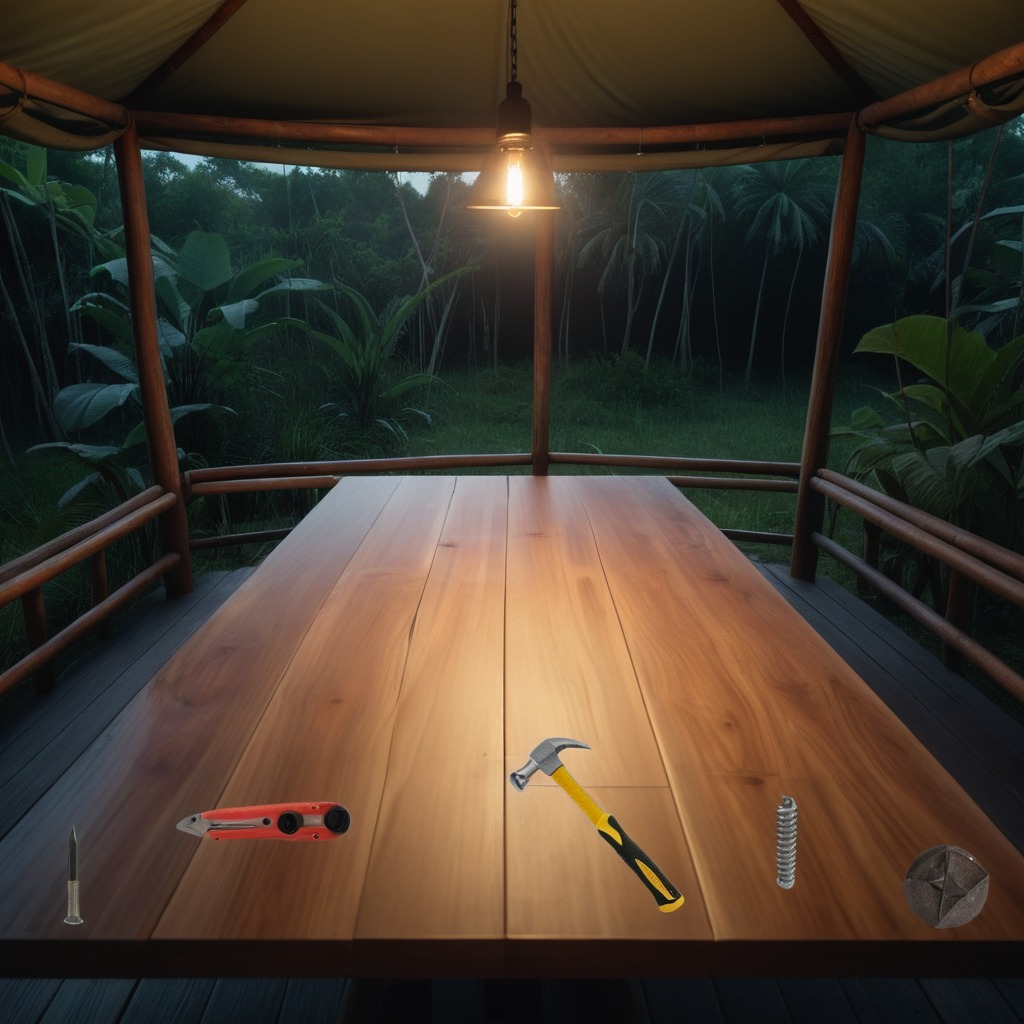
A utility knife, a metal machine screw, an iron nail, a hammer, and a coiled metal spring are lying on a wooden table inside a jungle field workshop tent at night.